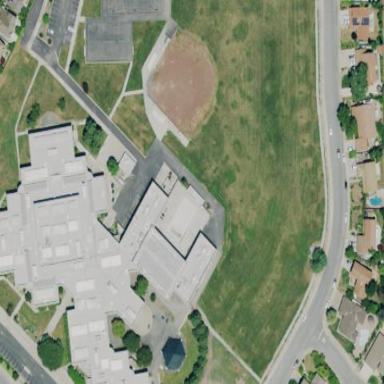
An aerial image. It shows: School.